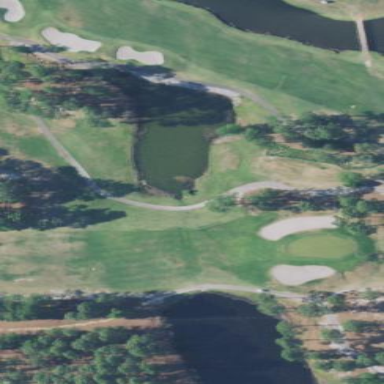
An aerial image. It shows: Water hazard in golf course. The hazard is natural water feature.